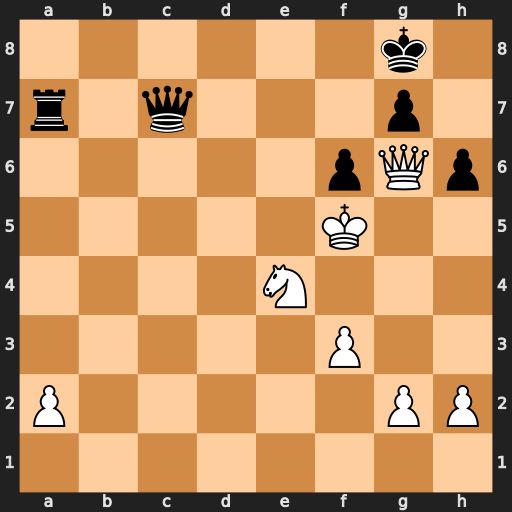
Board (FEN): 6k1/r1q3p1/5pQp/5K2/4N3/5P2/P5PP/8
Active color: w
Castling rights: -
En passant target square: -
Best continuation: Nxf6+ Kh8 Qe8#